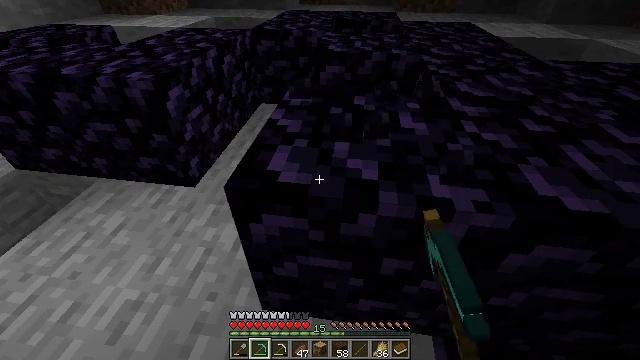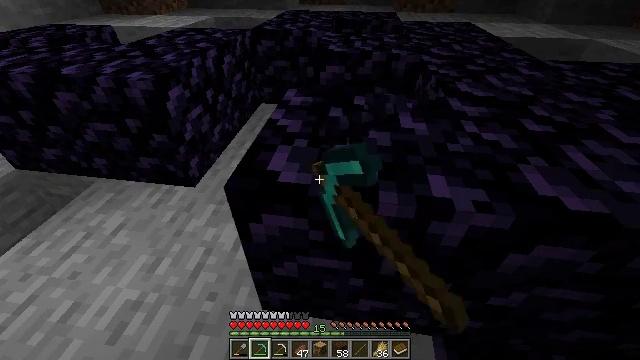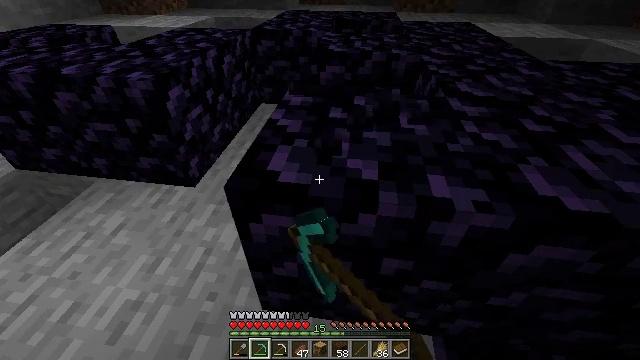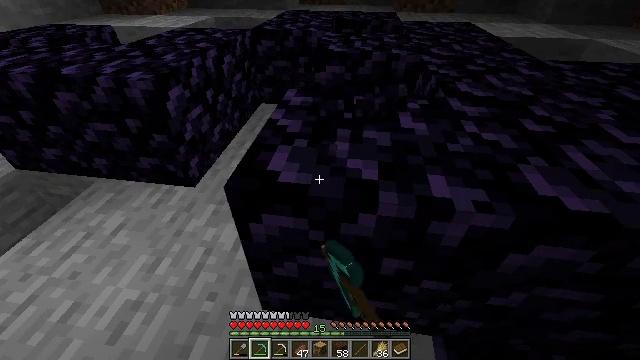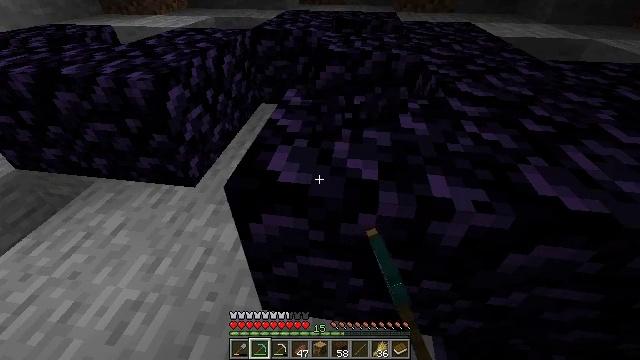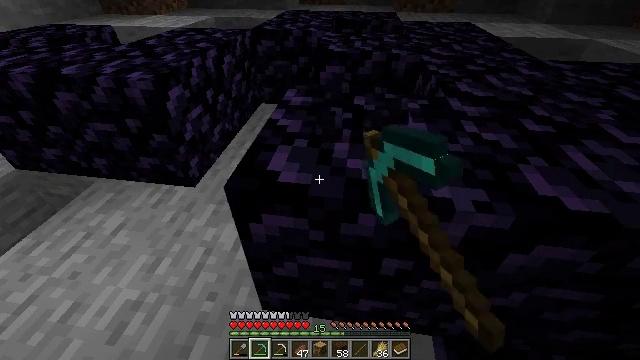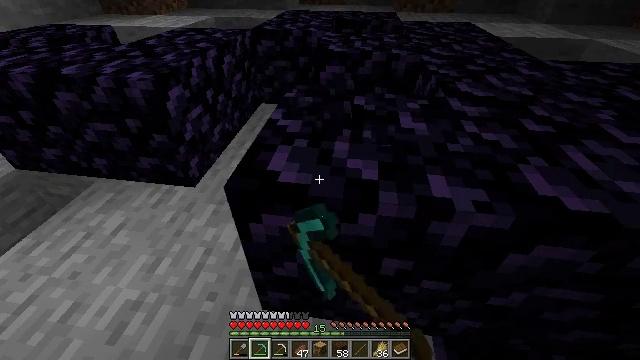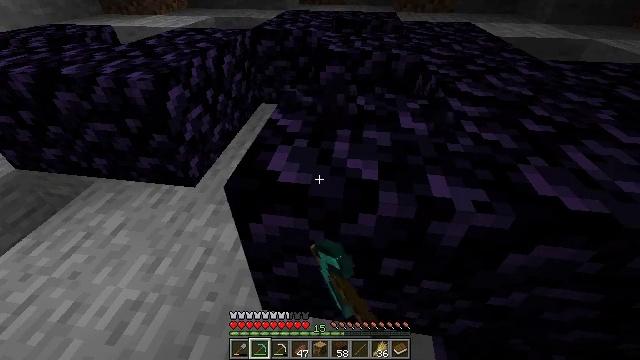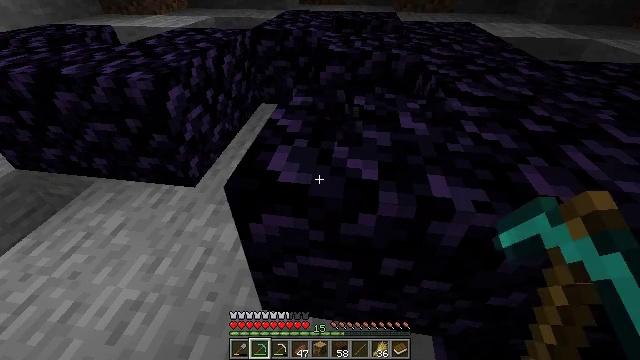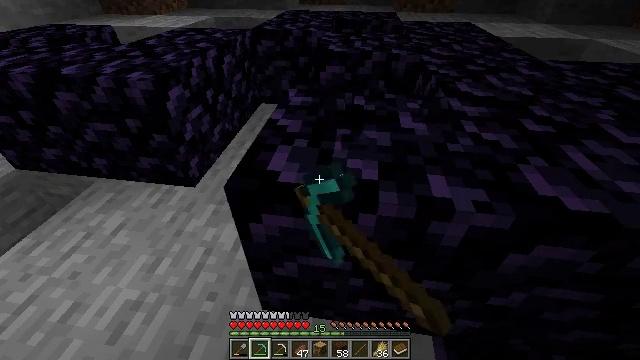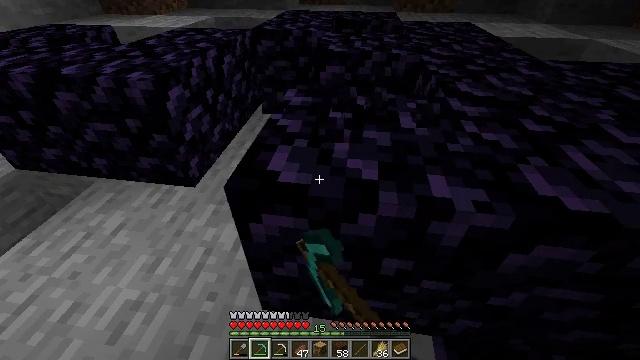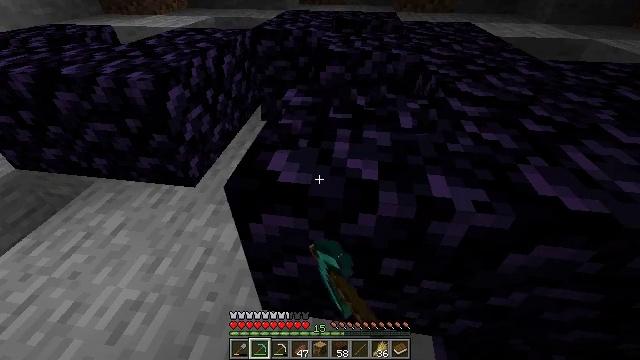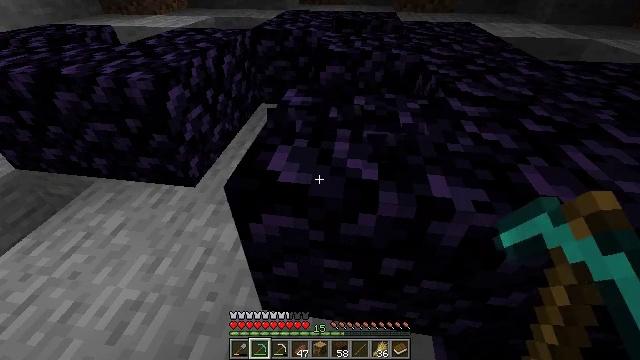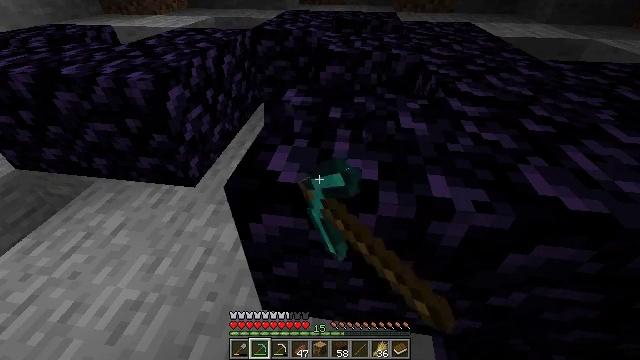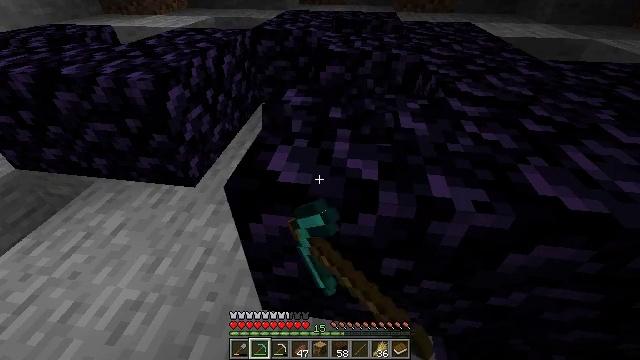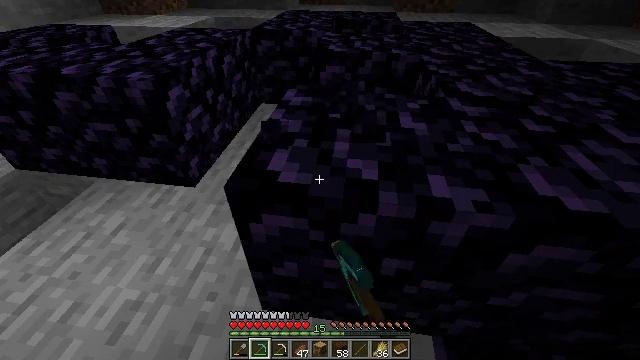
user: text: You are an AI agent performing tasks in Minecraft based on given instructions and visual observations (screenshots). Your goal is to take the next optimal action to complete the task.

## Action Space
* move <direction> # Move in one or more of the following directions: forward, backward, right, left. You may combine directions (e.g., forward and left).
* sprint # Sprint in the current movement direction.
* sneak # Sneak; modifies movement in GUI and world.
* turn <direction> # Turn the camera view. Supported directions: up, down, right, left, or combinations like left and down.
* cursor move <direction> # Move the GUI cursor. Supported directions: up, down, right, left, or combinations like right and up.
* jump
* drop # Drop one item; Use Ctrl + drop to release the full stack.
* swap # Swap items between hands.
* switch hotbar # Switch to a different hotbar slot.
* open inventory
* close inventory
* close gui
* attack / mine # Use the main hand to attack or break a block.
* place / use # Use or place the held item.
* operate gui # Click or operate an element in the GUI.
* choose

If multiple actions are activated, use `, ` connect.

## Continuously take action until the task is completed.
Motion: motion action
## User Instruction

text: Mine the tough obsidian.
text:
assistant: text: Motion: attack / mine
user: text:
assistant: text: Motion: attack / mine
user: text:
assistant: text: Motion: attack / mine
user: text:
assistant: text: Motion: attack / mine
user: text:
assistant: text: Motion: attack / mine
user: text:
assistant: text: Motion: attack / mine
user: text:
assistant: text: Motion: attack / mine
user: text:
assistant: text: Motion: attack / mine
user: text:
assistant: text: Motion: attack / mine
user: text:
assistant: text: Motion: attack / mine
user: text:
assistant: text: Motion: attack / mine
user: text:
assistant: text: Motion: attack / mine
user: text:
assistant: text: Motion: attack / mine
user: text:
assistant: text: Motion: attack / mine
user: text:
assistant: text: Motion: attack / mine
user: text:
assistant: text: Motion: attack / mine
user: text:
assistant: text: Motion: attack / mine
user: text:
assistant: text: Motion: attack / mine
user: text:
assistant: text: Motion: attack / mine
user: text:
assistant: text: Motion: attack / mine
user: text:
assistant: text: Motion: attack / mine
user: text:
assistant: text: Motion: attack / mine
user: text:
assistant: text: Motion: attack / mine
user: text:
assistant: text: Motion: attack / mine
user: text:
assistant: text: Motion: attack / mine
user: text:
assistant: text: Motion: attack / mine
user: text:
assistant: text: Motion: attack / mine
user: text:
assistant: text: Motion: attack / mine
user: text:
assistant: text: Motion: attack / mine
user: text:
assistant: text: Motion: attack / mine